Question: As an alternative to global variable, I am trying to read the last value I worked on at start up. I read this: <URL>. and tried to implement my own. But it is not doing anything at the moment.
'''
Private Sub Workbook_Open()
MsgBox "Testing.."
End Sub
'''
I noticed when I paste the following code into my project, it is in the 'general', instead of in the 'worksheet'. I don't know if that's the problem, I already have a method that listen to changed in my 'worksheet'.
Edit: This is the screen I am at right now...

Edit: I see what happened. ****I must open view > Project Exloper > This Workbook **** in order to click on 'ThisWorkbook'. Thank you for your help!
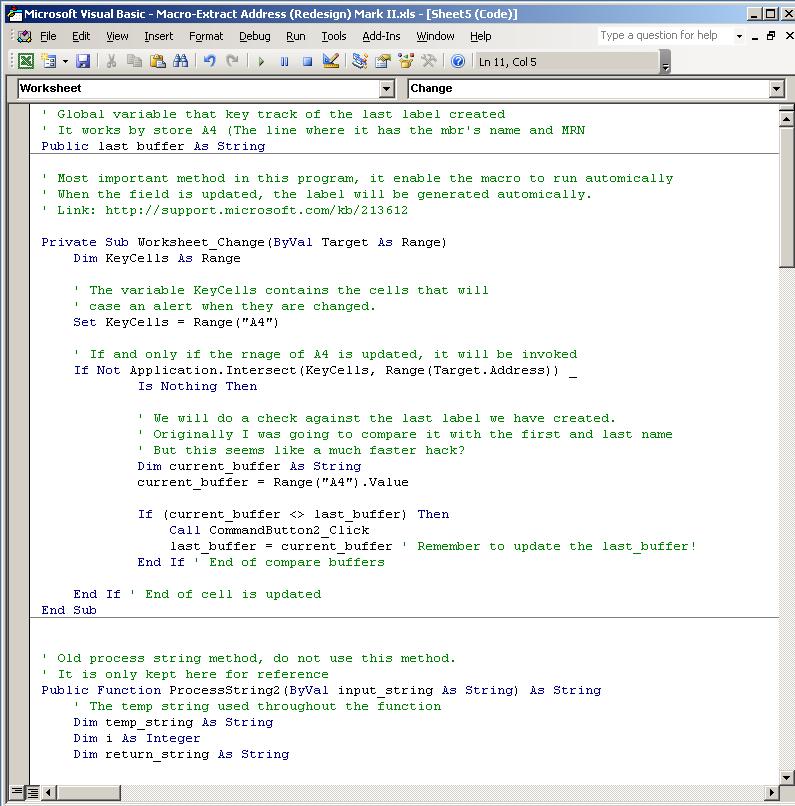
Answer: I think you've probably put this code in the wrong module.
It needs to go in "ThisWorkbook" section of the project.
Just double click on "ThisWorkbook" in the Project explorer window in the VBA editor and paste your code into that.